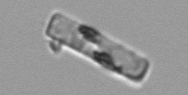
Label: Guinardia_delicatula